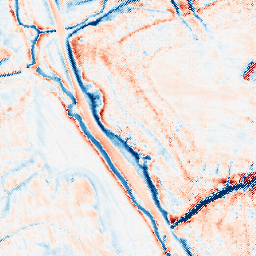
Category: multiscale
Decomposition family: dog_multiscale
Decomposition parameters: sigma_ratio: 2
n_scales: 3
base_sigma: 0.5
Upsampling method: regularized
Upsampling parameters: scale: 4
lambda_reg: 0.1
Upsampling scale: 4